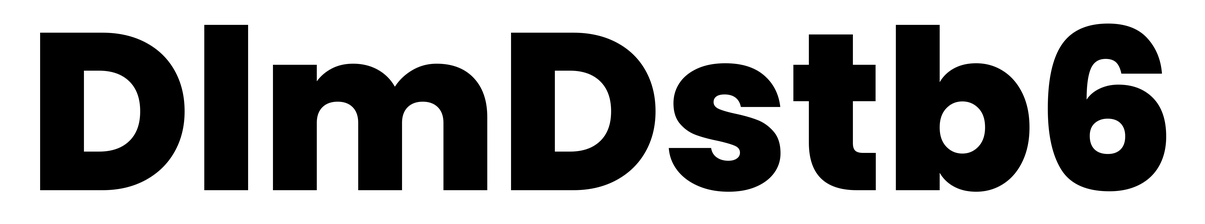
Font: Poppins-ExtraBold